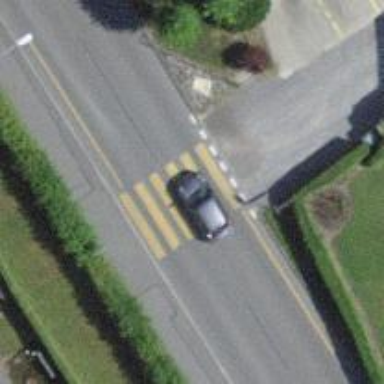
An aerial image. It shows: Uncontrolled zebra crossing with notable zebra markings.